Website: macys
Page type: billing-address
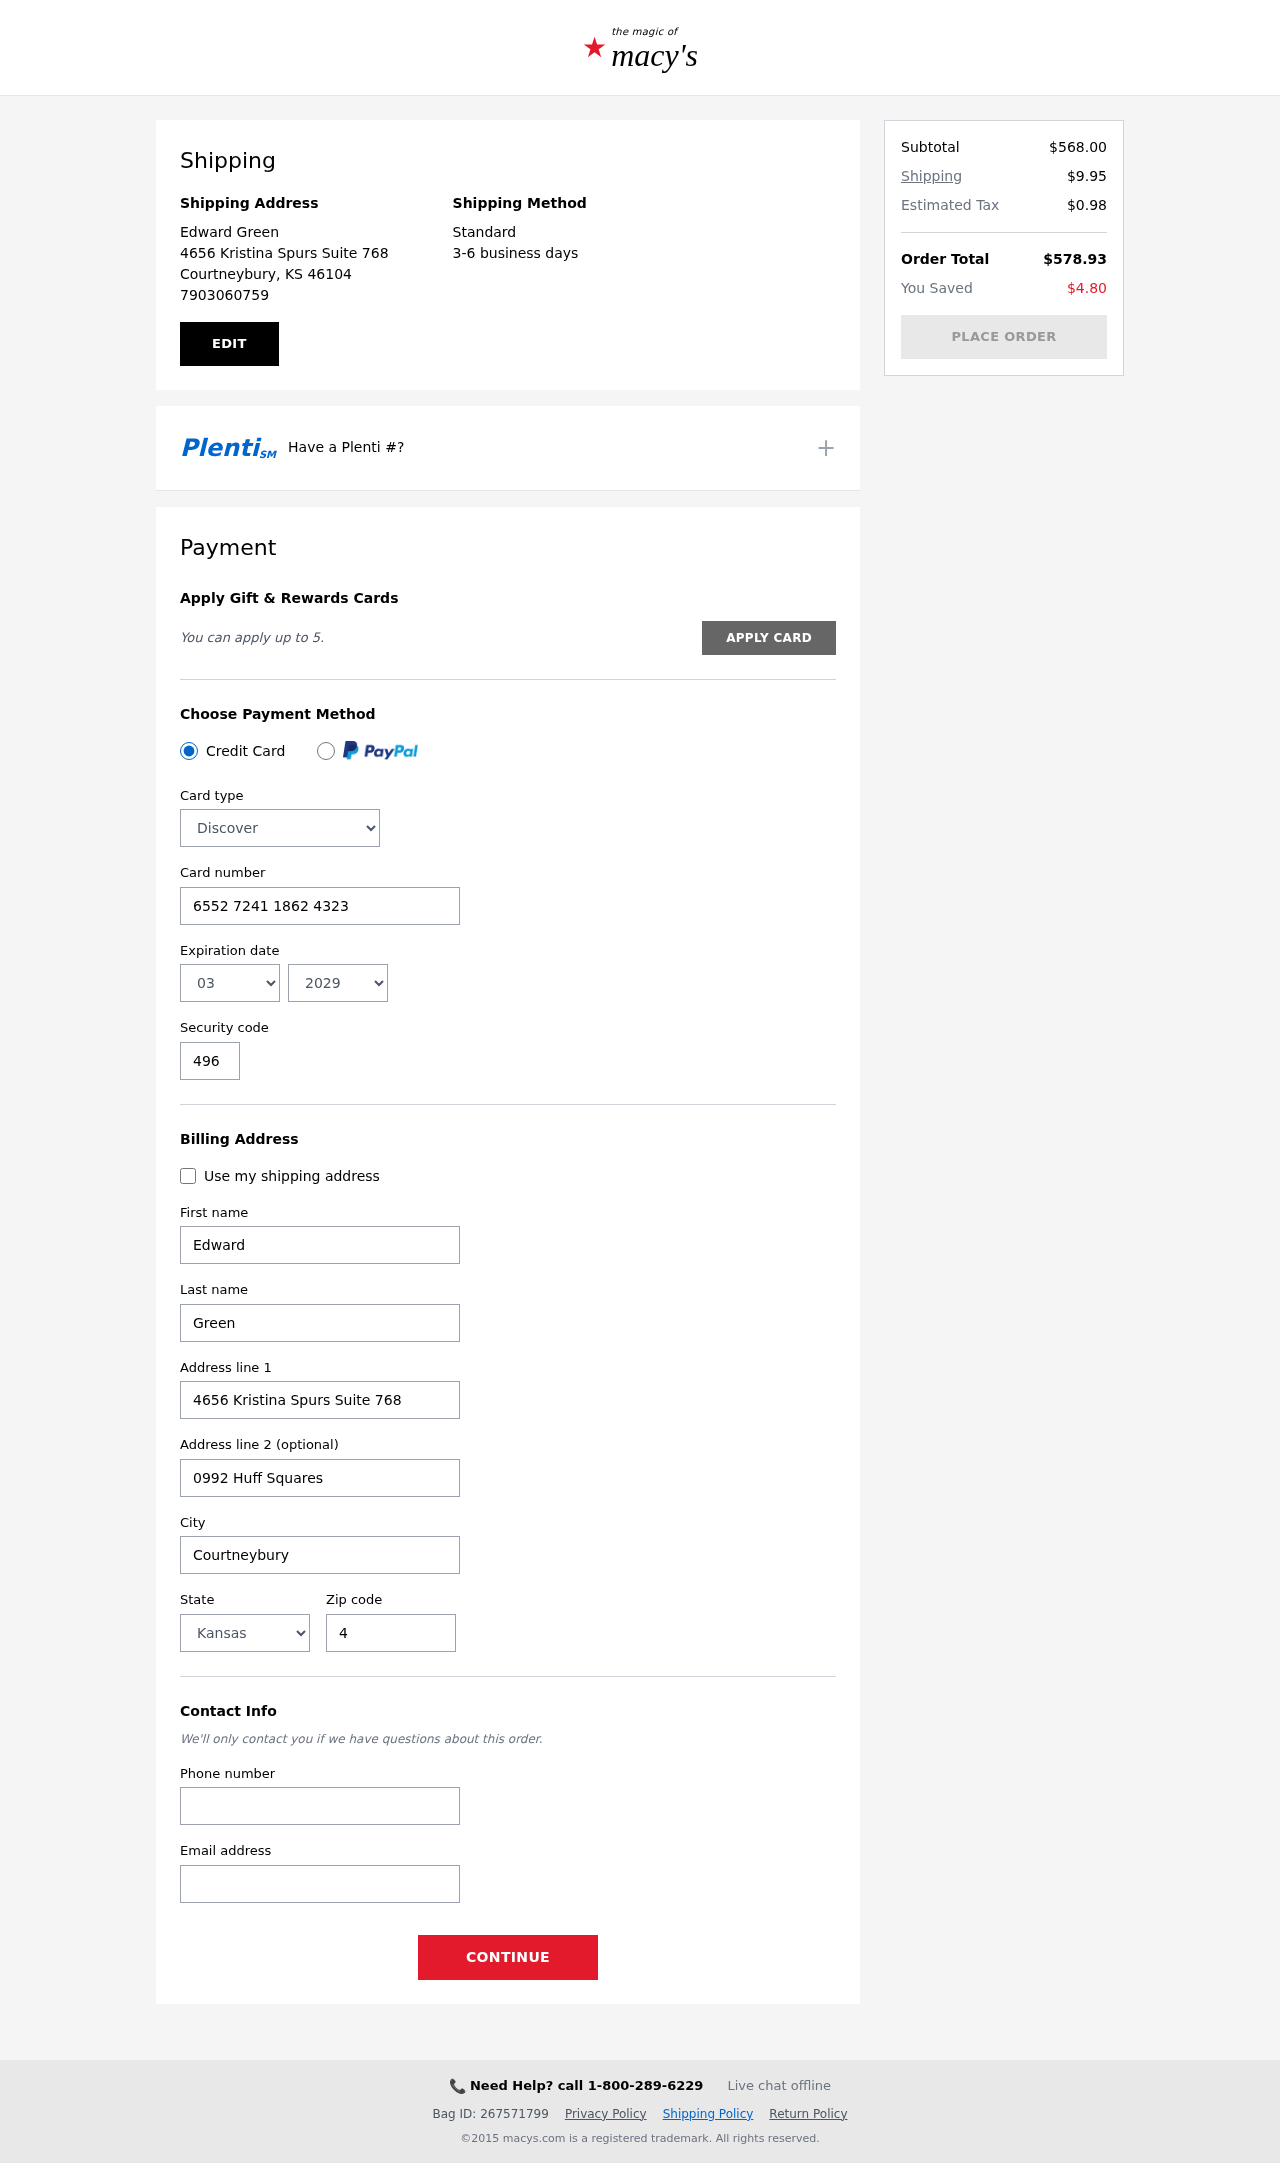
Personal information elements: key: PII_CARD_CVV
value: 496
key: PII_CARD_EXPIRY_MONTH
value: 03
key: PII_CARD_EXPIRY_YEAR
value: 29
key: PII_CARD_NUMBER
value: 6552 7241 1862 4323
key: PII_CARD_TYPE
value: Discover
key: PII_CITY
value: Courtneybury
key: PII_CITY_STATE_ZIP
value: Courtneybury, KS 46104
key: PII_EMAIL
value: edward.green@yahoo.com
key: PII_FIRSTNAME
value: Edward
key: PII_FULLNAME
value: Edward Green
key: PII_LASTNAME
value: Green
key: PII_PHONE
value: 7903060759
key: PII_POSTCODE
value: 46104
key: PII_STATE
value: Kansas
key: PII_STREET
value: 4656 Kristina Spurs Suite 768
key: PII_STREET2
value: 0992 Huff Squares
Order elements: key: ORDER_SUBTOTAL
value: $568.00
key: ORDER_SHIPPING_COST
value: $9.95
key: ORDER_TAX
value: $0.98
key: ORDER_TOTAL
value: $578.93
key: ORDER_SAVINGS
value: $4.80